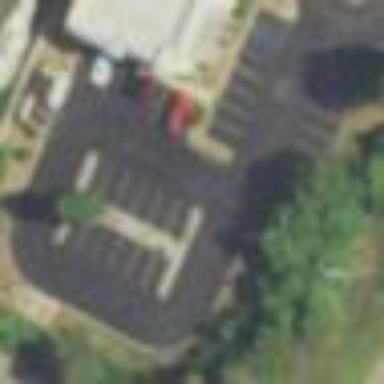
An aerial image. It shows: Parking area with surface.